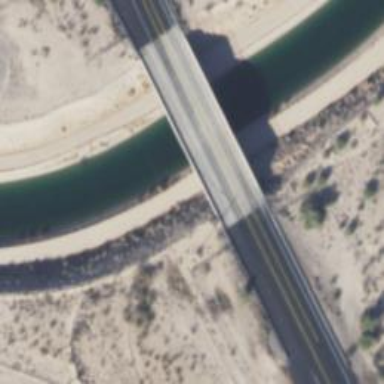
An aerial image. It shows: There is bridge in the image.